Question: I'm trying to figure out how best to architect my app. But for starters trying to understand typical practices with respect to where to put things, and how the app should wire up to things like server.js, how server.js should work, and how you keep a persistent connection open for the website, and any backend services or modules.
This is a general question but let me try to be more specific, as specific as I can since I am new to Node.. and for a basis to start on with this question.
Lets say I plan on designing a simple Express App.
I've got this kind of structure for example so far:

Right now in , I am just playing around with trying to connect to a mySQL database. So I've got a connection pool I'm creating, one call to the store to retrieve data, requires at the time for the node-mysql middleware I'm using, etc.
just has very simple code, it's not modular yet, or even production ready but that's just me playing with the code, spiking things out. So in it I have you're typical stuff like setting the view, var app = express();, importing an express route definition from another module in my routes\index.js, stuff like that.
if I'm going to keep a database connection open, or other things open, how is that best organized/done by convention?
If you look at this example code, he's moving the var app = express() definition into service.js: <URL>. He keeps an open connection running and started from there, which makes sense, hence "server".
so should app.js do much? what is best practice or scope of what this should be doing. Once I start modularizing things out into their own .js files and node modules, how does the app.js morph through all those refactorings, meaning in the end what's its role and is it very thin in the end where it's just used to wire stuff up?
Then what should which is now required by express 4 have and it's role?
It's kinda hard for me to start with just one aspect so I'm kinda going all over the place here in the above. I just want to know common conventions for putting stuff in app.js vs. server.js and then best way to keep and managed open connections to things...both in the backend and front-end such as http requests coming in, what should be the central point? routes of course but then so is app.js responsible for referencing routes?
I have found a few resources such as <URL> but looking for more so if you know any or have any input, please reply. I'm more interested in the talk around app.js, server.js, connections, www.js, and where things should wire up to each other with these particular specific parts. I realize the rest is up to you on how you wanna name folders, etc.
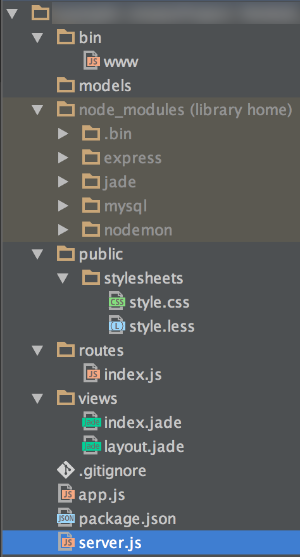
Answer: There is no right way and (arguably) no wrong way. There are which are better than others, but then someone might say that they don't like this way and you should do it the other way and so on, until your project is over the deadline.
I often refer to <URL> about best practices when developing an express app.
You could also try one of <URL>. Choose one that suits most/all of your needs.
Bottom line, there is sadly still no answer to best structure of an app, I would recommend you to pick something that works best for you (and your team) and stick with it. Consistency is the most important thing to keep in mind while developing and JavaScript community it clearly lacking it.